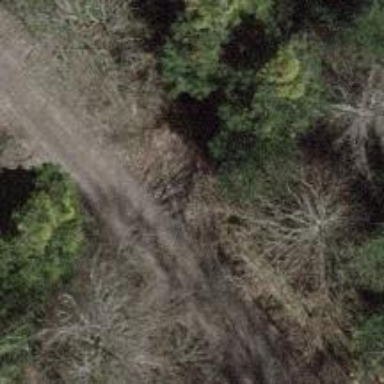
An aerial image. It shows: Service road with fine gravel surface. The tracktype is grade2.